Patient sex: F
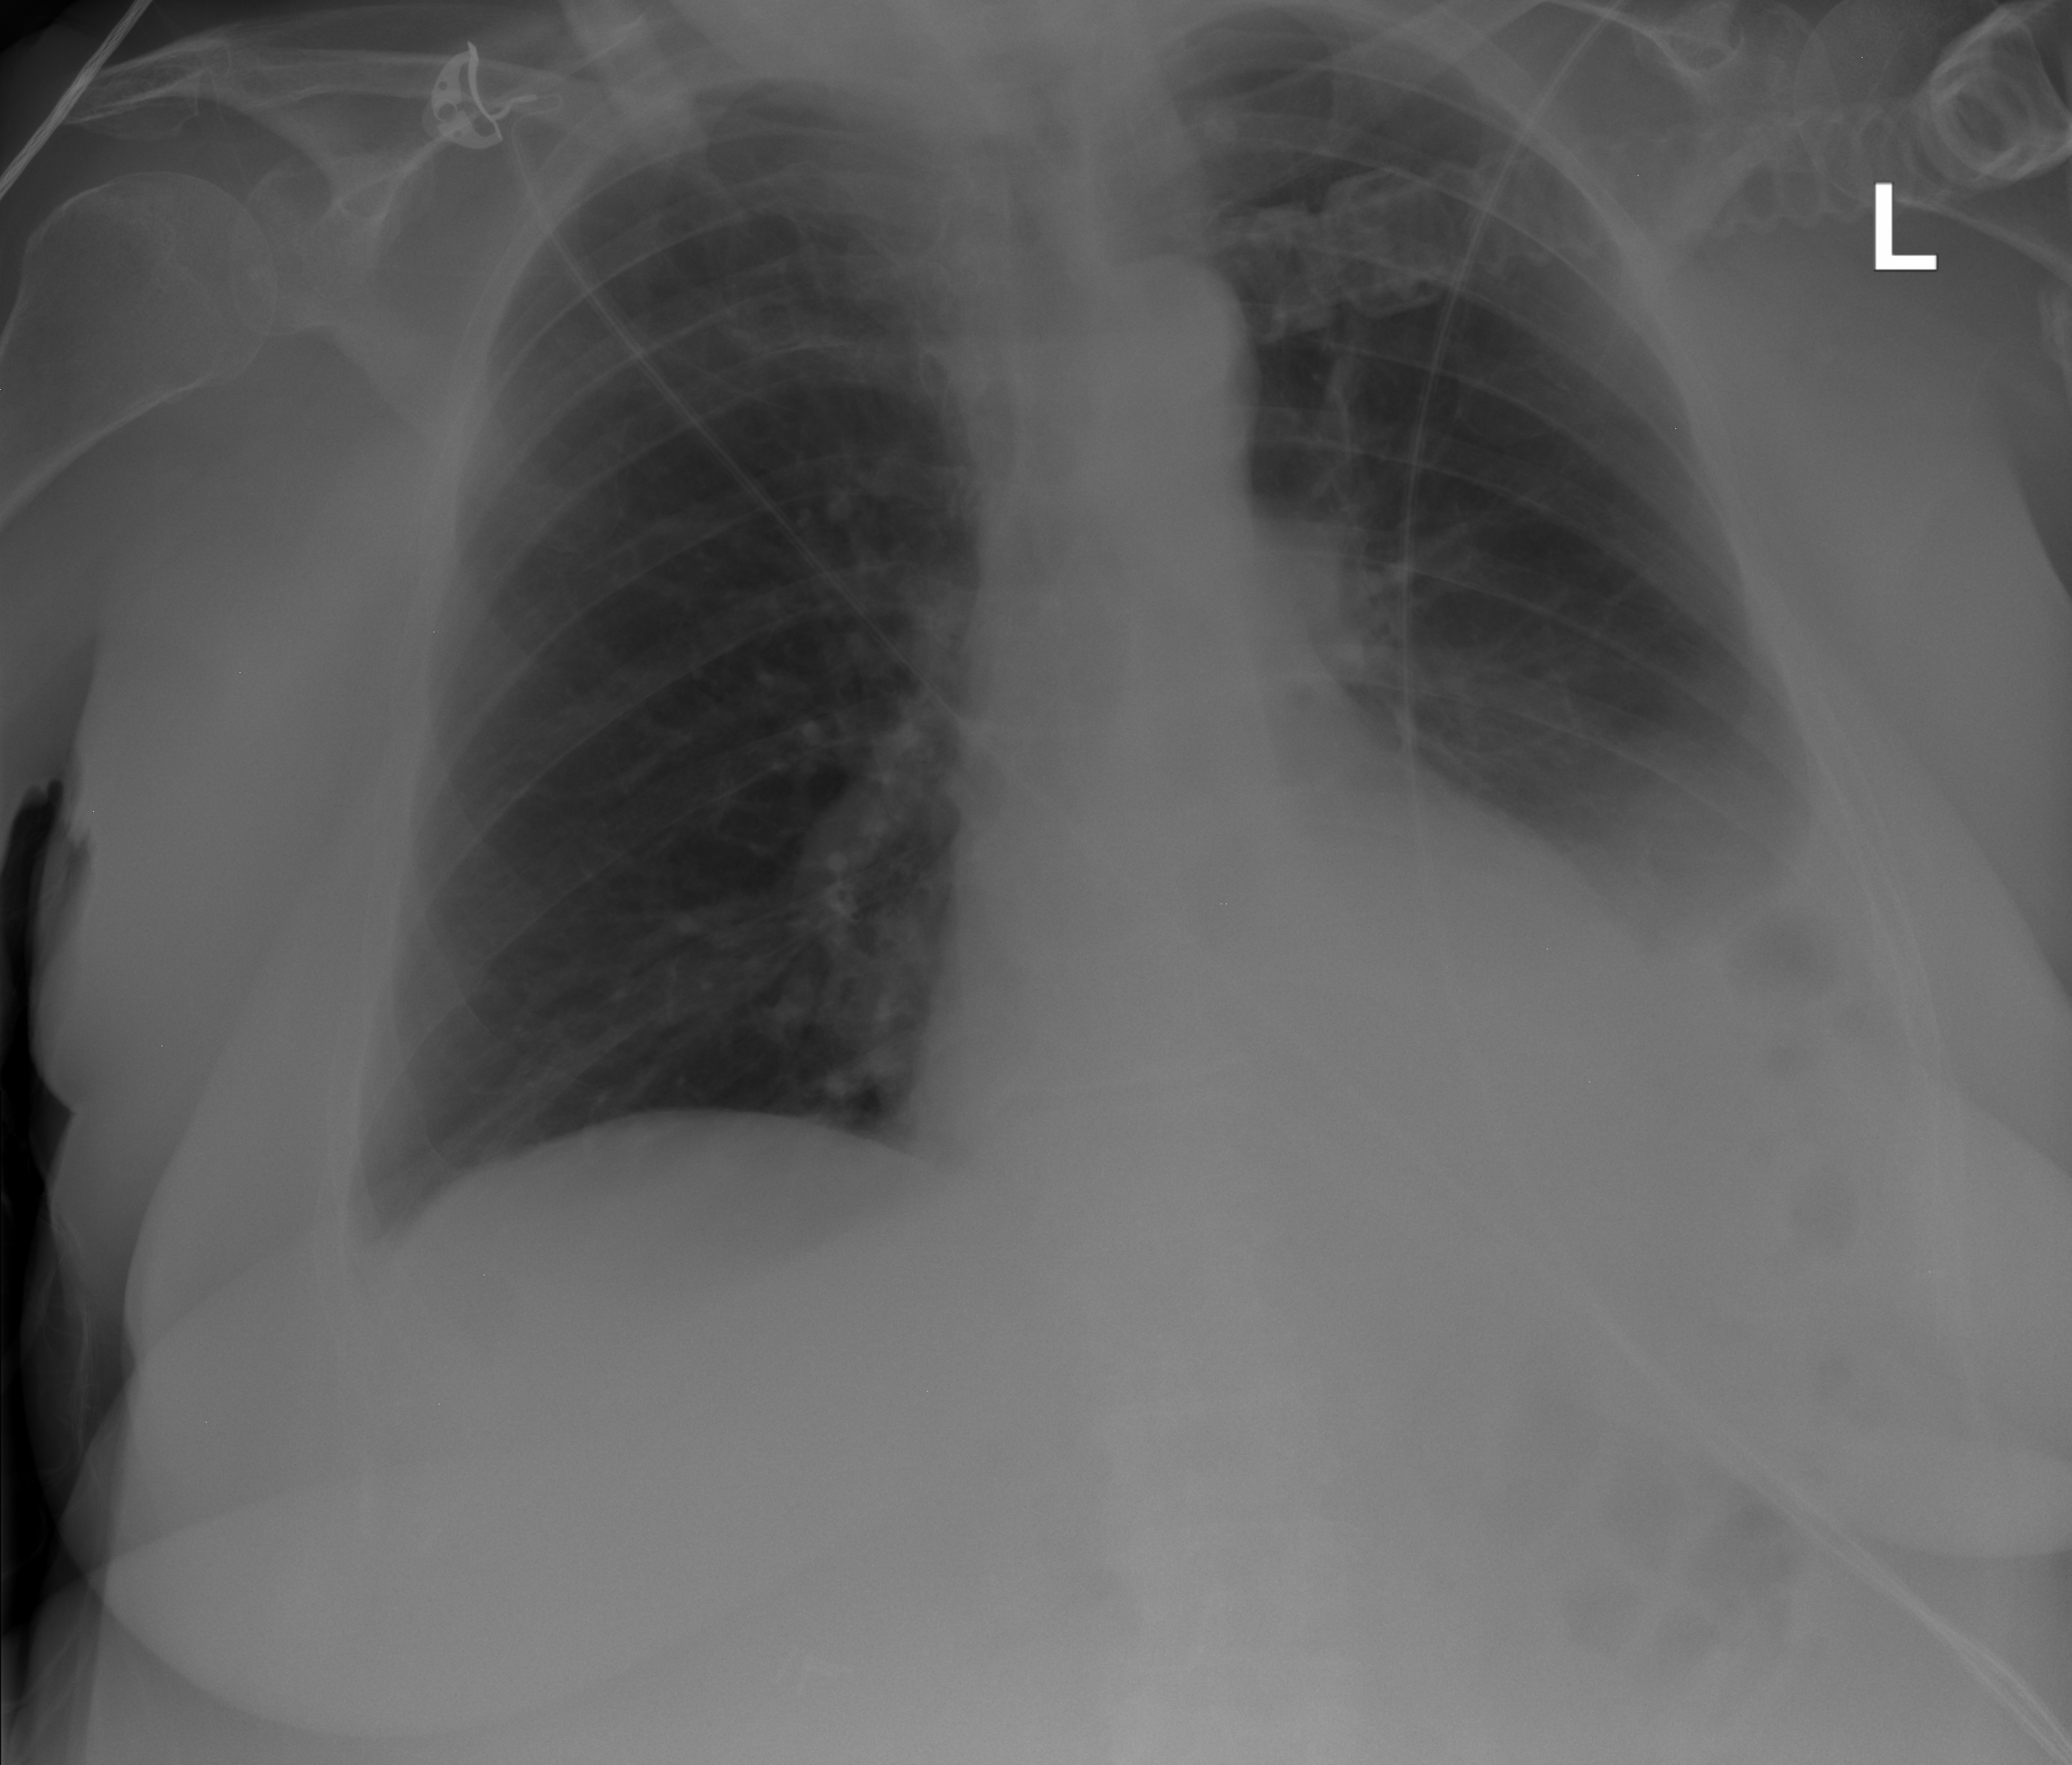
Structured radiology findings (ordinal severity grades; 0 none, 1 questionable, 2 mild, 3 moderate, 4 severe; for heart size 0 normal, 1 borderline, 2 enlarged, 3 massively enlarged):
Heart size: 0
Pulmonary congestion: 0
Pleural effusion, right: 0
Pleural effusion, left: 2
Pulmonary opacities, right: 0
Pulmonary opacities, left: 0
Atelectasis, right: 0
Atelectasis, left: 3